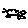
Label: cloud